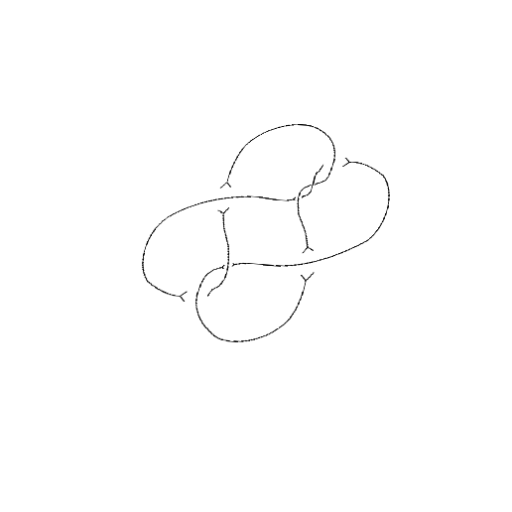
Crossing number: 7